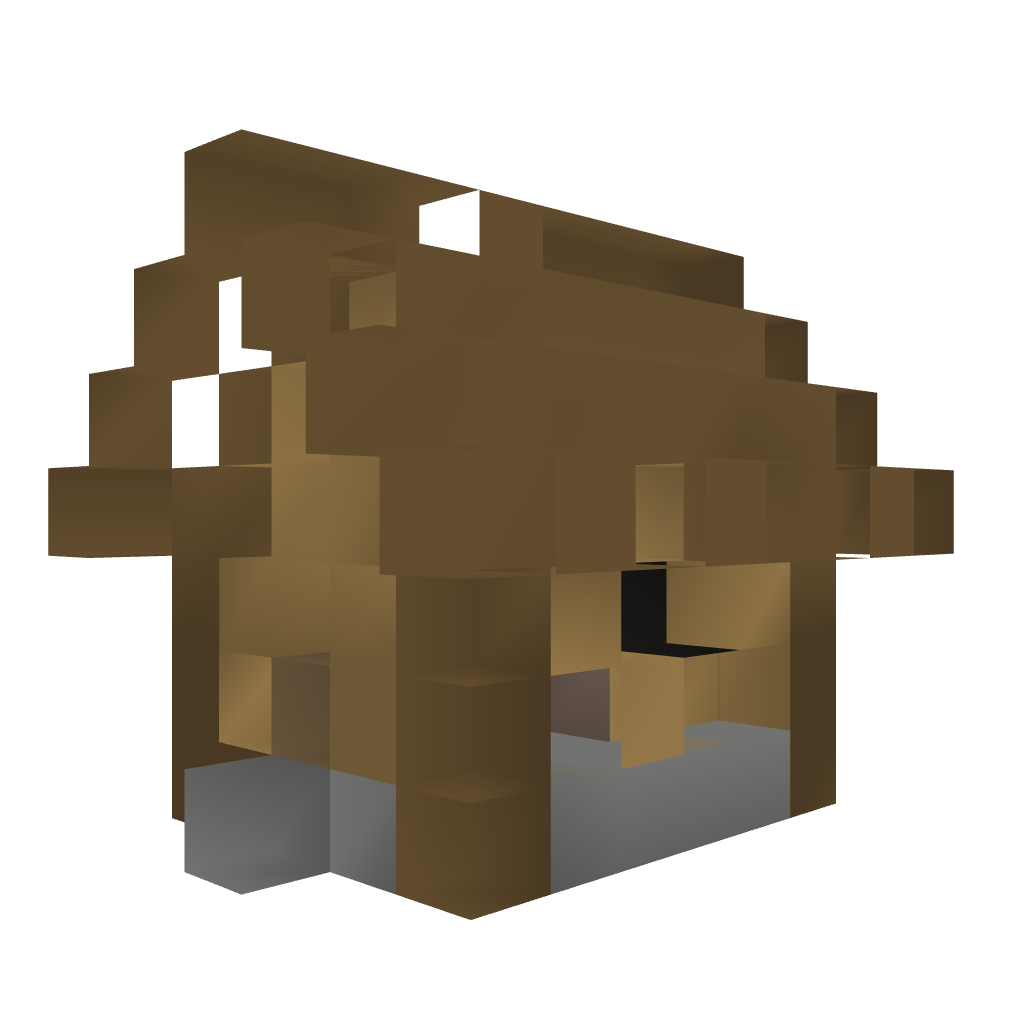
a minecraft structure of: pig house